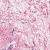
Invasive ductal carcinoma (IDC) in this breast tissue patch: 1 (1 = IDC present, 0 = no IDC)